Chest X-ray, PA view. Patient: 44 years old, sex F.
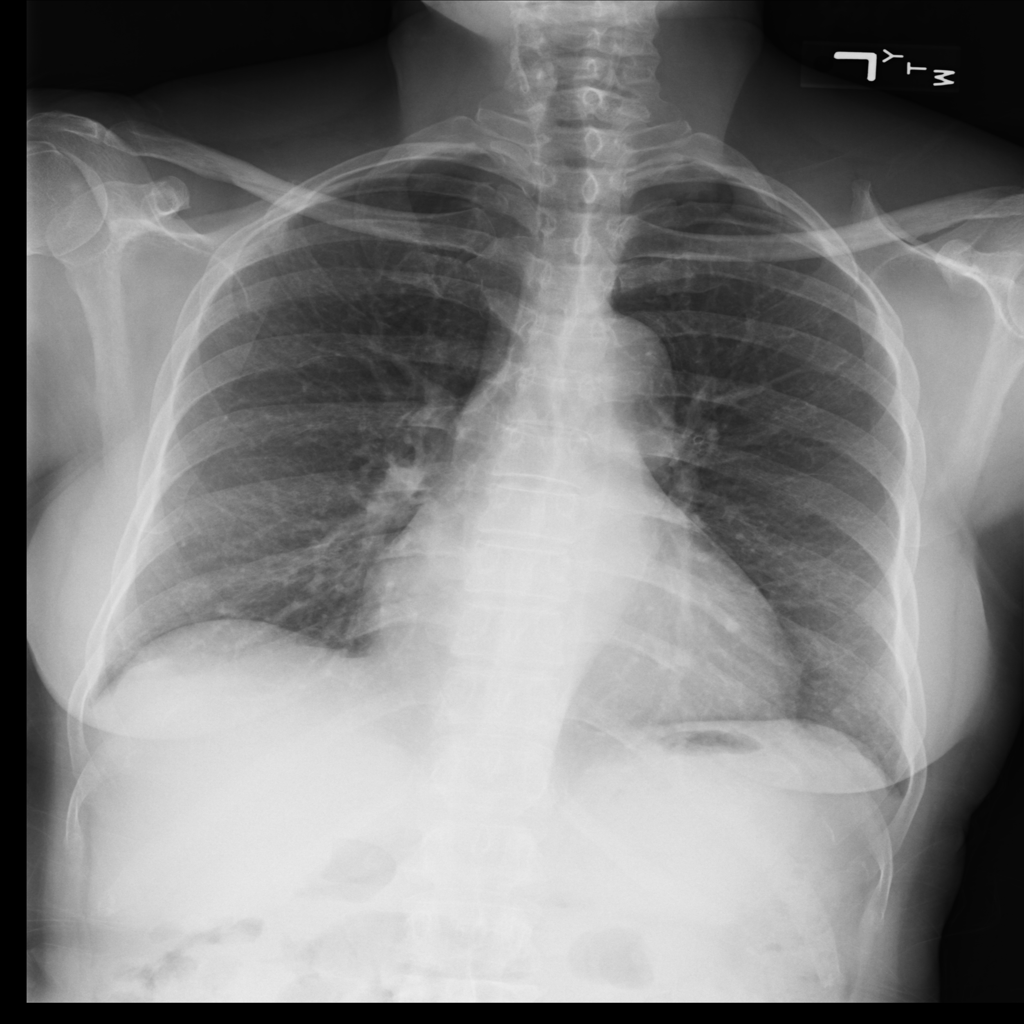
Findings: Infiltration